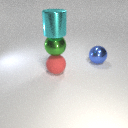
large cyan metal cylinder above large red rubber sphere